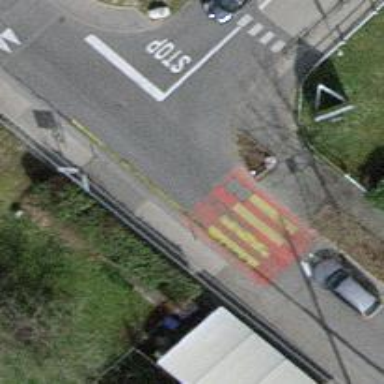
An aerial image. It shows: Marked road crossing.